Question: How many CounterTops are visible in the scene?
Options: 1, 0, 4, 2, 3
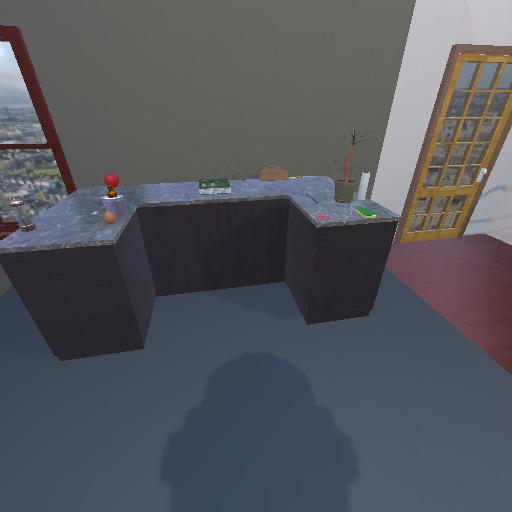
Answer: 1